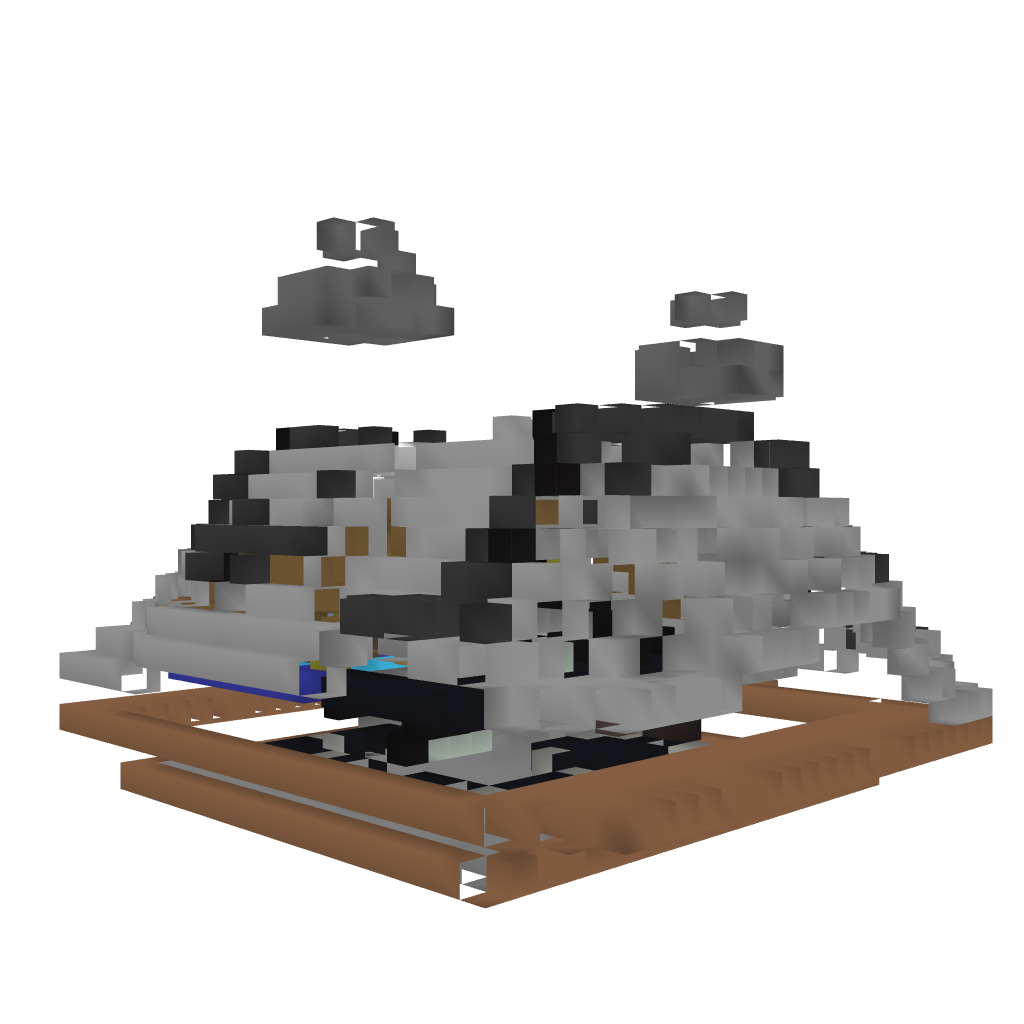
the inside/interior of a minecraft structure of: Hobbit House w/ secret room